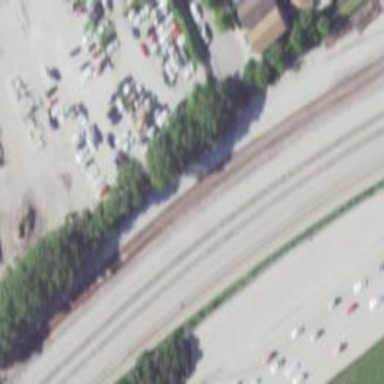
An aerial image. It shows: Railway siding with rails.